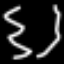
Label: squiggle